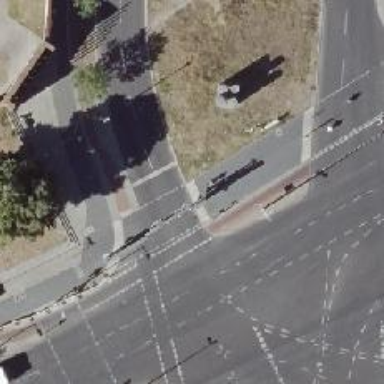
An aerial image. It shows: Traffic island located on footway.